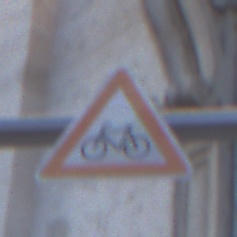
Verkehrszeichen: RadverkehrRechts
Umgebung: Outdoor, Urban
Tageszeit: SunriseSunset
Wetter: Clear
Licht: Natural
Jahreszeit: NotSpecified
Kontrast: MediumContrast